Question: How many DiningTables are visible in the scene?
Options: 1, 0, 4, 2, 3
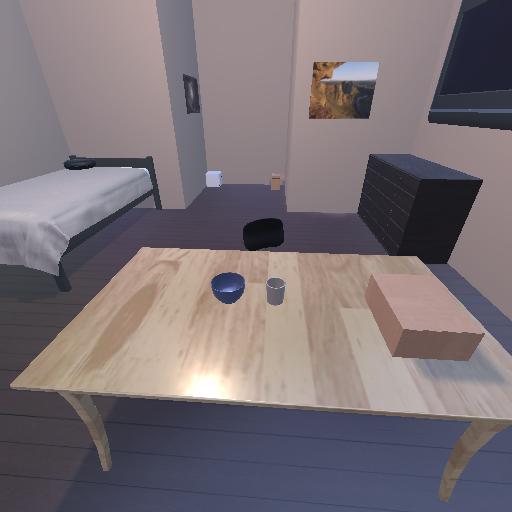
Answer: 1